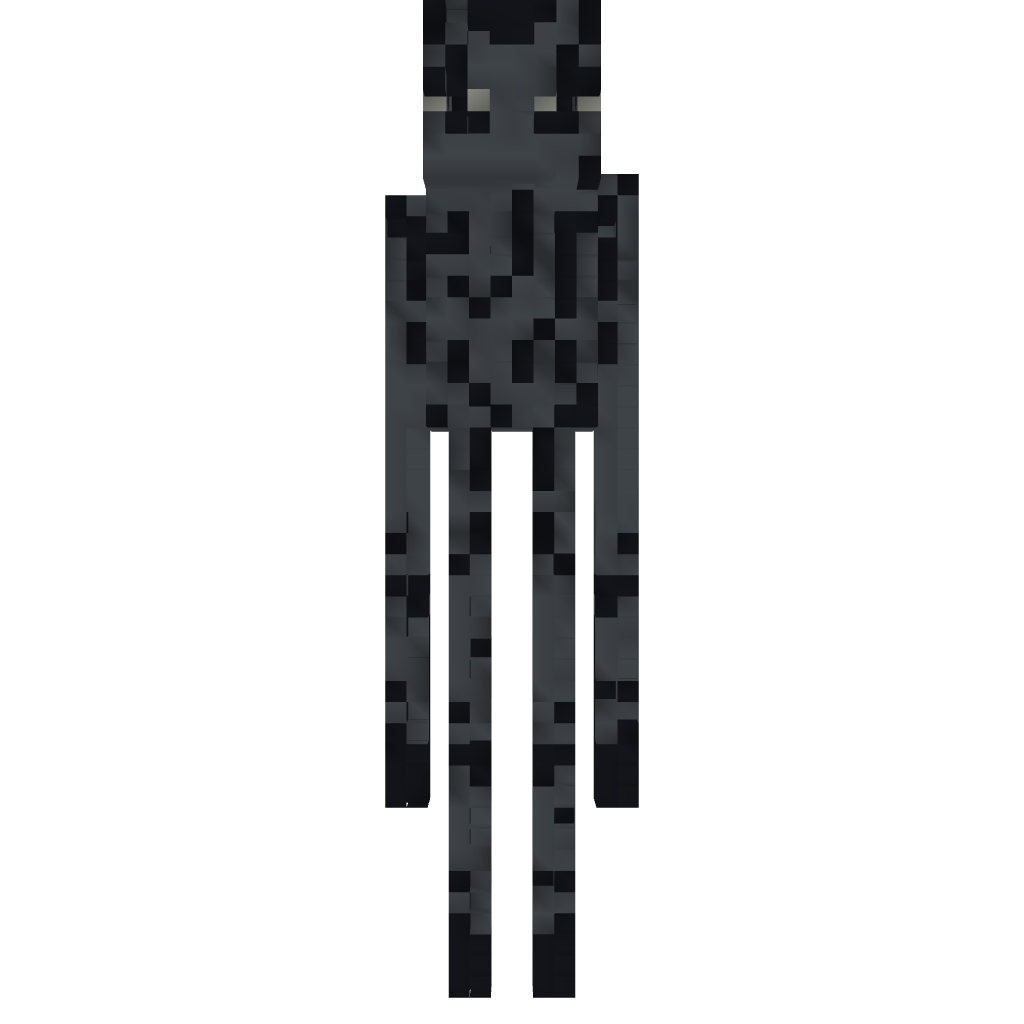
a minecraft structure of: Enderman Statue